Question: is there a good and simple installation guide how to install phusion passenger on my apache2 and then install ruby on rails?
I'm using debian 7
i've done point 2.31 and 2.3.2
<URL>
then I tried this: $ gem install rails
and got this error

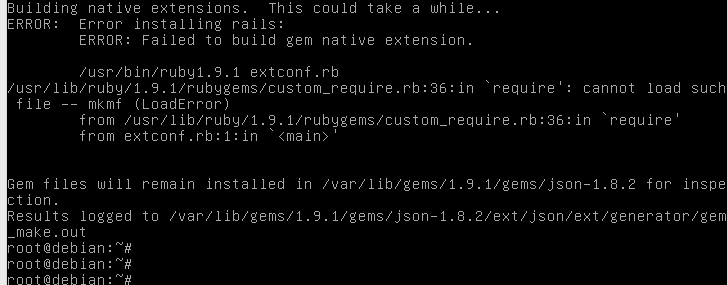
Answer: You don't have the '-dev' package installed, so it can't find mkmf.
Run 'sudo apt-get install ruby1.9.1-dev' to install the dev package for 1.9.1